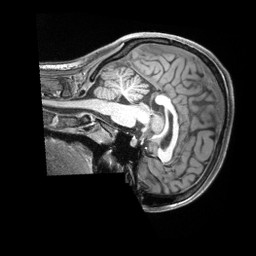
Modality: T1w
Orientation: sagittal
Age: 24
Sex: female
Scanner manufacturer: siemens
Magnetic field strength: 3 T
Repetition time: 2.4 s
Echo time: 0.00226 s